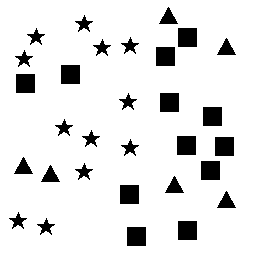
Squares: 12
Triangles: 6
Stars: 12
Total shapes: 30